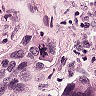
Metastatic tissue present: yes